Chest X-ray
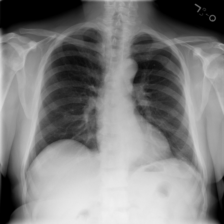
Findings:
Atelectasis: negative
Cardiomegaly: negative
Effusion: negative
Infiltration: negative
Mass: negative
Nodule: negative
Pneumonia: negative
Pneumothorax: negative
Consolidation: negative
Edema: negative
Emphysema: negative
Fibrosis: negative
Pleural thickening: negative
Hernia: negative